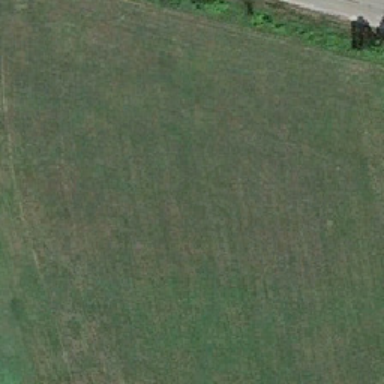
Just germinating from grass on green grass .